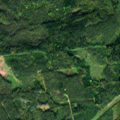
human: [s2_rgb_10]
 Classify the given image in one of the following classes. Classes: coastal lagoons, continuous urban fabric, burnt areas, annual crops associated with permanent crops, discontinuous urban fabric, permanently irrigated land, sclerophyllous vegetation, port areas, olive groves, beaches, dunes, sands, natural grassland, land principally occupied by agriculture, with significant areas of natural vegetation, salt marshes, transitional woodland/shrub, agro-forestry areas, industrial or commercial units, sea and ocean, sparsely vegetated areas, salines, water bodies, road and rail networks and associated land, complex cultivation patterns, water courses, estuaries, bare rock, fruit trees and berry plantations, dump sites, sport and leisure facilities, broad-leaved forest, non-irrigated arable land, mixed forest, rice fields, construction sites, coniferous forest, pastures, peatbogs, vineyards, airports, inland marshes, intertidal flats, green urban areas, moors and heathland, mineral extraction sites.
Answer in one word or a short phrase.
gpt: coniferous forest, mixed forest